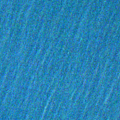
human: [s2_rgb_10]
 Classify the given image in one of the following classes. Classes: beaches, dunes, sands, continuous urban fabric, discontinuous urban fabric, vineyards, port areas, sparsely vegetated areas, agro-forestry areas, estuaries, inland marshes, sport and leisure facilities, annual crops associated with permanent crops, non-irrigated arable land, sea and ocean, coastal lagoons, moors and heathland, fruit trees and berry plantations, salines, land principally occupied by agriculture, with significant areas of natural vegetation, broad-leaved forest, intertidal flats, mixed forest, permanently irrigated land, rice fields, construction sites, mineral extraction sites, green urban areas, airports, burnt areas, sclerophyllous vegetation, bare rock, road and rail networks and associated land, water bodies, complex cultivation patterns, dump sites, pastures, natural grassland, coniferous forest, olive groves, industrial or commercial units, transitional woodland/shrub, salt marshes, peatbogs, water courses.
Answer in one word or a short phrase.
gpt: sea and ocean